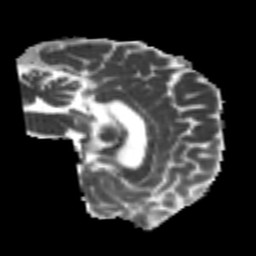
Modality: MD
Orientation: sagittal
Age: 26
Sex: male
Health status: healthy
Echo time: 0.074 s